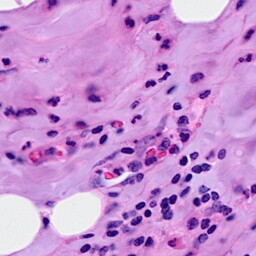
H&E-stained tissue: Breast